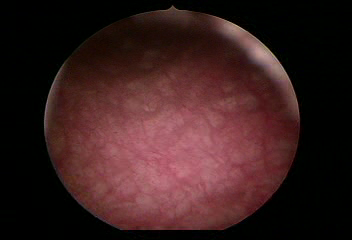
Modality: WLC
Class: Normal mucosa
Bladder cancer association: No